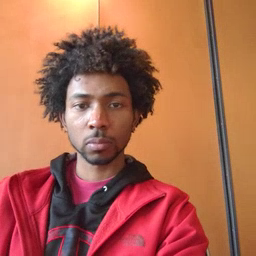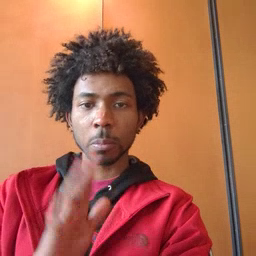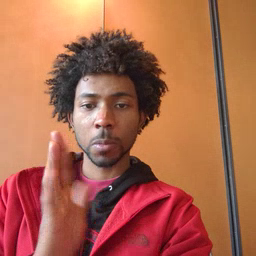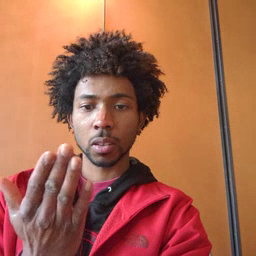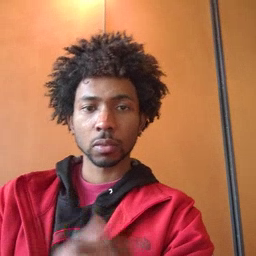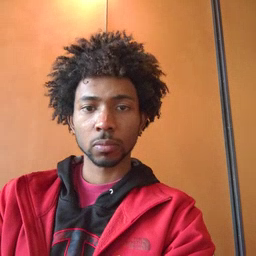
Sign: book